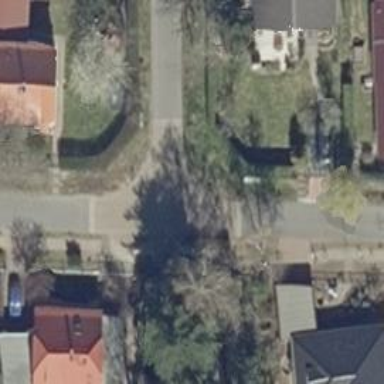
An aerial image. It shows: Traffic calming table.